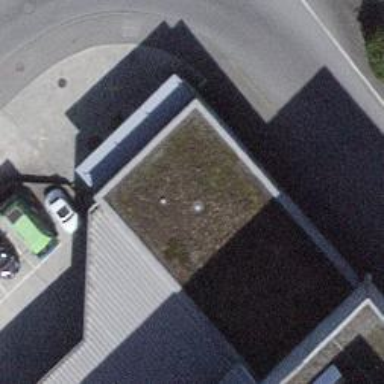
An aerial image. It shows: Car repair shop.